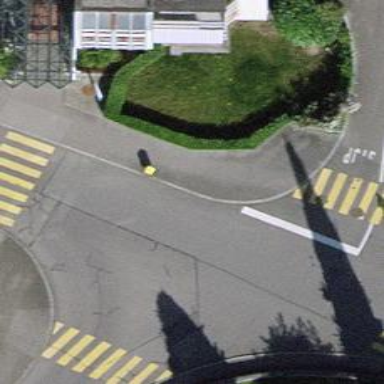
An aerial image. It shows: Post box is visible.